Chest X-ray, AP view. Patient: 33 years old, sex M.
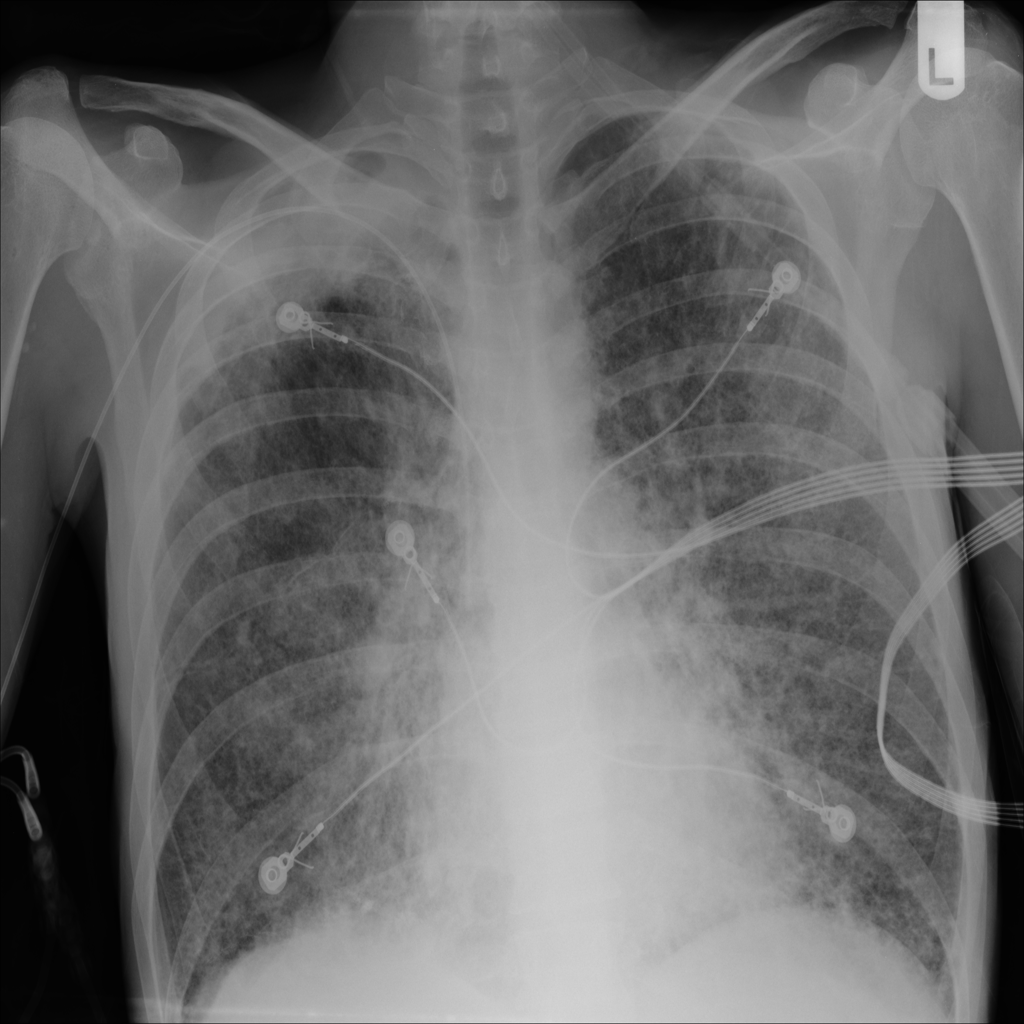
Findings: Consolidation, Infiltration, Pleural_Thickening